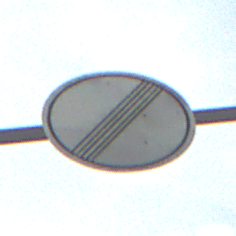
Verkehrszeichen: EndeSaemtlicherBegrenzungen
Umgebung: Outdoor, Suburban
Tageszeit: Midday
Wetter: PartlyCloudy
Licht: Natural
Jahreszeit: Summer
Kontrast: HighContrast